Question: I'm searching for a solution to implement the ViewPager for a custom View. There are a lot of tutorials for ViewPager which inflates xml layouts, but I couldn't find an example with custom views.
My custom View class draws multiple objects (circles with text around it) on a canvas.
 The objects can be moved and scaled by implementing the OnTouchListener.
The objects are generated dynamically ( the text comes from an ArrayList)
In the Activity I instantiate a new View with different parameters:
'''
this.mRenderCircleView = new RenderCircleView(this, resultList, showDemo);
'''
The resultList holds an 'ArrayList<ArrayList<String>>' with the circles to draw in the RenderCircleView.
I want to implement the ViewPager in the case, if there are a lot of circle items in the ArrayList ( > 5 ) and due to performance issues it would be bad to create and load all views previously. So I thing the best choice is the FragmentStatePagerAdapter. This should be the better solution for interactive content.
But I couldn't figure out how it works. The count of Fragments would depend on the size of the given ArrayList divided by the count of elements which should be drawn in the RenderCircleView. For example the ArrayList size is 20 and 5 circleObjects should be drawn on each page, then I need 4 pages (fragments).
What is the easiest way to use the ViewPager in this case?
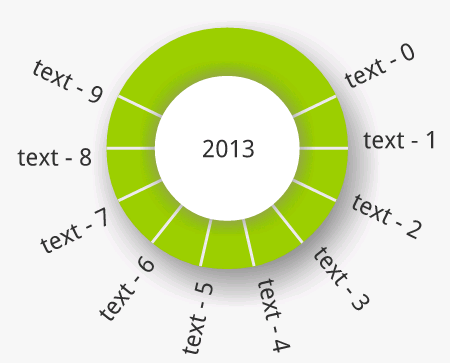
Answer: If I understand you correctly, every entries in the resultList represents one circle.
It is indeed a good idea to use the FragmentStatePagerAdapter.
You could solve it like this:
Your Activity hosts a layout with the ViewPager object. The ViewPager hosts a list of Fragments, let's name them CircleFragment. The CircleFragment has a layout with a RenderCircleView.
When instantiating the CircleFragment, put the ArrayList in the Fragment.setArguments(Bundle) and retrieve those when the view of the CircleFragment is inflated. (see the edit about putting the arraylist)
In your Activity: create the amount of CircleFragments you need and put them into the FragmentStatePagerAdapter you'll use for the ViewPager.
(about putting 'ArrayList<ArrayList<String>>' in 'Fragment.setArguments(Bundle)')
An ArrayList implements the Serializable interface. If you look at a Bundle, you can put a Serializable in it! Java takes care of serializing it. Piece of cake :)
<URL>
<URL>
(about using 'Fragment.onCreateView()')
The inflater is there just in case (!) you need it. Just leave the inflater for what it is, instantiate the 'RenderCircleView' (like you do in your original code) and return that in 'Fragment.onCreateView'. You might like to wrap a 'LinearLayout' or 'RelativeLayout' around it for better control of the position of your 'RenderCircleView'.